Question: I am asking you for a help because I do not know SQL very well.
I need to count occurrences some values from table column to achieve effect like statistics table which will look like at the picture below:
## Needed result:

## Comment:
My Result Table needs to have first two columns (contry and site) comes from first table "Violations" and next 5 columns which will contain numbers (count) of occurrences status_id in "Violations" in each of possible values of id from Status table.
## Explanation:
So, I have existing two tables: Violations and Status. Please look at my <URL>
Violations:
- - - - -
Status:
- -
In result of my join (or based only on one table Violations) is to have table which should contain columns:
- -
## Current Status and new Requirements:
First try is done (thanks to bluefeet) below and is almost perfect...
'''
select v.country,
v.site,
SUM(case when s.id = 1 then 1 else 0 end) Total_SuspectedViolations,
SUM(case when s.id = 2 then 1 else 0 end) Total_ConfirmedViolations,
SUM(case when s.id = 3 then 1 else 0 end) Total_ConfirmedNoViolations,
SUM(case when s.id = 4 then 1 else 0 end) Total_NotDetermined,
COUNT(*) Total
from violations v
inner join status s
on v.status_id = s.id
group by v.country, v.site
'''
or without JOIN:
'''
select v.country,
v.site,
SUM(case when v.status_id = 1 then 1 else 0 end) Total_SuspectedViolations,
SUM(case when v.status_id = 2 then 1 else 0 end) Total_ConfirmedViolations,
SUM(case when v.status_id = 3 then 1 else 0 end) Total_ConfirmedNoViolations,
SUM(case when v.status_id = 4 then 1 else 0 end) Total_NotDetermined,
COUNT(*) Total
from violations v
group by v.country, v.site
'''
...but is not including 3 issues as you can see in the picture which should be. I mean:
- - -
## Additional Explanation:
- '-Unknown-'
Unknown should count occurrences for countries which for example do not exists in DB Country table or have a wrong name/id and that's why is treated here as 'Unknown' (I forgot mention that there is table 'Country' in DB).
The same for sites, 'Unknown' for sites means that someone put wrong value in Violations.status_id not from range (1-4) because these are only acceptable values existing in Status table.
-
Country:
- -
Please help me to write correct sql query which would include these 3 conditions, because I have a big problem to do that.
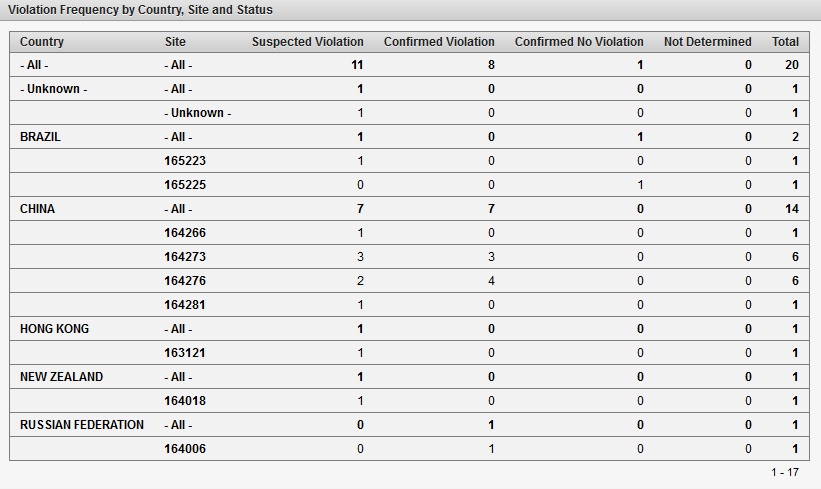
Answer: The case can be easily done using 'UNION' statement (see <URL>:
'''
(SELECT v.country,
v.site,
SUM(CASE WHEN v.status_id = 1 THEN 1 ELSE 0 END) Total_SuspectedViolations,
SUM(CASE WHEN v.status_id = 2 THEN 1 ELSE 0 END) Total_ConfirmedViolations,
SUM(CASE WHEN v.status_id = 3 THEN 1 ELSE 0 END) Total_ConfirmedNoViolations,
SUM(CASE WHEN v.status_id = 4 THEN 1 ELSE 0 END) Total_NotDetermined,
COUNT(*) Total,
0 'isAll'
FROM violations v
GROUP BY v.country, v.site)
union(
SELECT v.country,
'- All -',
SUM(CASE WHEN v.status_id = 1 THEN 1 ELSE 0 END) Total_SuspectedViolations,
SUM(CASE WHEN v.status_id = 2 THEN 1 ELSE 0 END) Total_ConfirmedViolations,
SUM(CASE WHEN v.status_id = 3 THEN 1 ELSE 0 END) Total_ConfirmedNoViolations,
SUM(CASE WHEN v.status_id = 4 THEN 1 ELSE 0 END) Total_NotDetermined,
COUNT(*) Total,
1 'isAll'
FROM violations v
GROUP BY v.country)
UNION (
SELECT '- All -',
'- All -',
SUM(CASE WHEN v.status_id = 1 THEN 1 ELSE 0 END) Total_SuspectedViolations,
SUM(CASE WHEN v.status_id = 2 THEN 1 ELSE 0 END) Total_ConfirmedViolations,
SUM(CASE WHEN v.status_id = 3 THEN 1 ELSE 0 END) Total_ConfirmedNoViolations,
SUM(CASE WHEN v.status_id = 4 THEN 1 ELSE 0 END) Total_NotDetermined,
COUNT(*) Total,
1 'isAll'
FROM violations v)
ORDER BY country, isAll DESC, site
'''
However, the performance may not be really great with that kind of query, so I'm not saying it's the best possible solution - but it works.
<URL>
'''
(SELECT IF(c.name IS NULL, '- Unknow -', c.name) as name,
v.site,
SUM(CASE WHEN v.status_id = 1 THEN 1 ELSE 0 END) Total_SuspectedViolations,
SUM(CASE WHEN v.status_id = 2 THEN 1 ELSE 0 END) Total_ConfirmedViolations,
SUM(CASE WHEN v.status_id = 3 THEN 1 ELSE 0 END) Total_ConfirmedNoViolations,
SUM(CASE WHEN v.status_id = 4 THEN 1 ELSE 0 END) Total_NotDetermined,
COUNT(*) Total,
0 'isAll'
FROM violations v LEFT JOIN country c ON c.name = v.country
GROUP BY c.name, v.site)
union(
SELECT IF(c.name IS NULL, '- Unknow -', c.name) as name,
'- All -',
SUM(CASE WHEN v.status_id = 1 THEN 1 ELSE 0 END) Total_SuspectedViolations,
SUM(CASE WHEN v.status_id = 2 THEN 1 ELSE 0 END) Total_ConfirmedViolations,
SUM(CASE WHEN v.status_id = 3 THEN 1 ELSE 0 END) Total_ConfirmedNoViolations,
SUM(CASE WHEN v.status_id = 4 THEN 1 ELSE 0 END) Total_NotDetermined,
COUNT(*) Total,
1 'isAll'
FROM violations v LEFT JOIN country c ON c.name = v.country
GROUP BY c.name)
UNION (
SELECT '- All -',
'- All -',
SUM(CASE WHEN v.status_id = 1 THEN 1 ELSE 0 END) Total_SuspectedViolations,
SUM(CASE WHEN v.status_id = 2 THEN 1 ELSE 0 END) Total_ConfirmedViolations,
SUM(CASE WHEN v.status_id = 3 THEN 1 ELSE 0 END) Total_ConfirmedNoViolations,
SUM(CASE WHEN v.status_id = 4 THEN 1 ELSE 0 END) Total_NotDetermined,
COUNT(*) Total,
1 'isAll'
FROM violations v LEFT JOIN country c ON c.name = v.country)
ORDER BY name, isAll DESC, site
'''